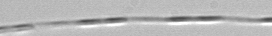
Label: Pseudo-nitzschia